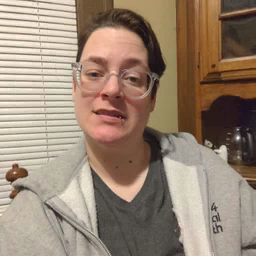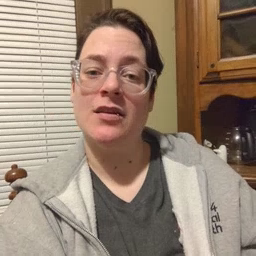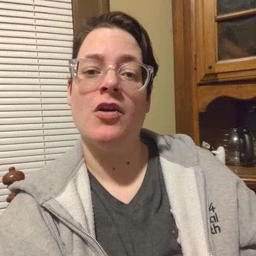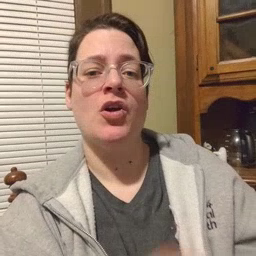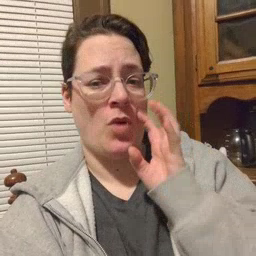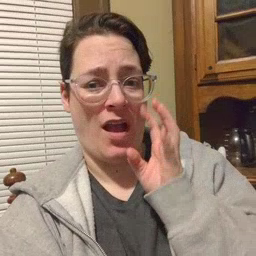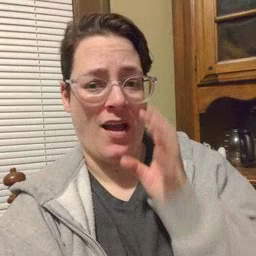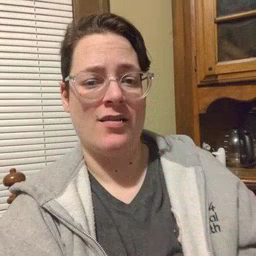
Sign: cry